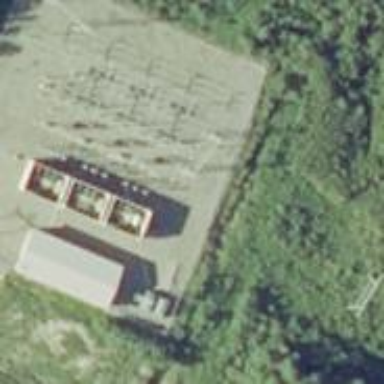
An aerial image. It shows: There is distribution substation enclosed by fence.